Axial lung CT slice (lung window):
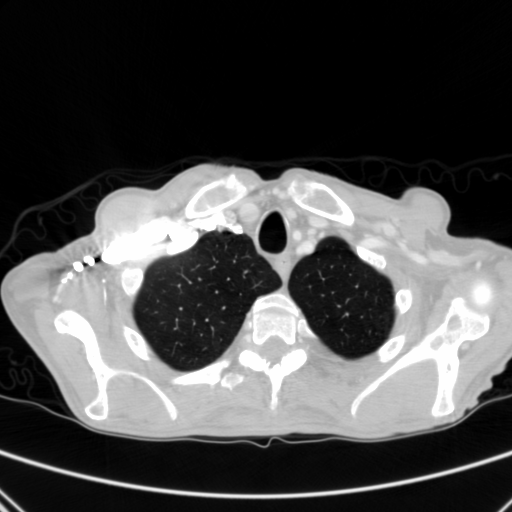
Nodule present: no